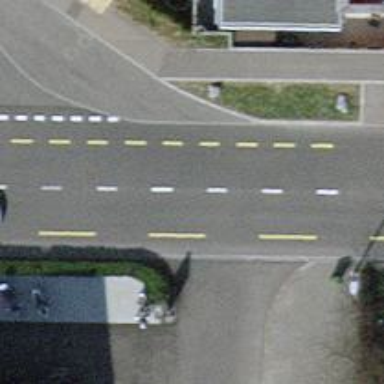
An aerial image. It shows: Tertiary road with asphalt surface and designated lane for cycling on both sides.